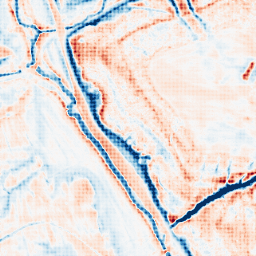
Category: classical
Decomposition family: gaussian
Decomposition parameters: sigma: 5
Upsampling method: sinc_hamming
Upsampling parameters: scale: 8
kernel_size: 8
Upsampling scale: 8